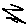
Label: zigzag